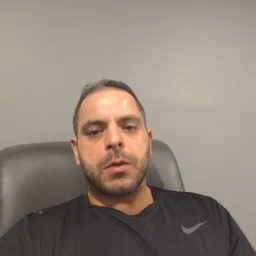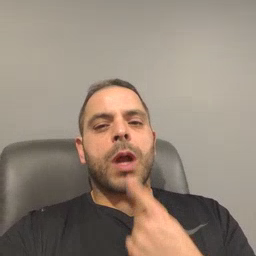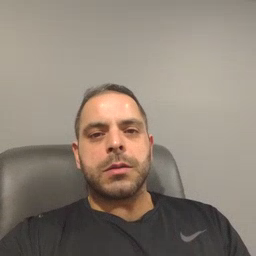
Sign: red